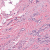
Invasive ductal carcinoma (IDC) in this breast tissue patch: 1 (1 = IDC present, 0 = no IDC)